Question: How to compute this sum in Matlab in a compact manner? (n is a value related to each s)

I have done:
'''
NUM = 0;
DEN = 0;
max_s = max(s);
for f = 1 : length(s)
n = sum(s == s(f));
if (s(f) ~= max_s)
NUM = NUM + s(f) * s(f) * n;
end
DEN = DEN + s(f) * n;
end
result = NUM / DEN;
'''
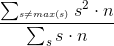
Answer: assuming 's' is a vecotr and 'n' is a vector of the same length as 's', then the sum
'''
sel = s < max(s(:)); % select relevant entries
sum( n( sel ) .* s(sel).^2 ) ./ sum( s.*n )
'''
in your example 'n=sum( bsxfun( @eq, s, s' ), 1 )'.
Note that you can use dot product to cumpute 'sum( x .* y ) = x(:)' * y(:)'.
However, when you use this trick you need to be careful with the dimensionality of the vectors, otherwise you'll find yourself computing outer-product....